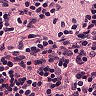
Metastatic tissue present: no